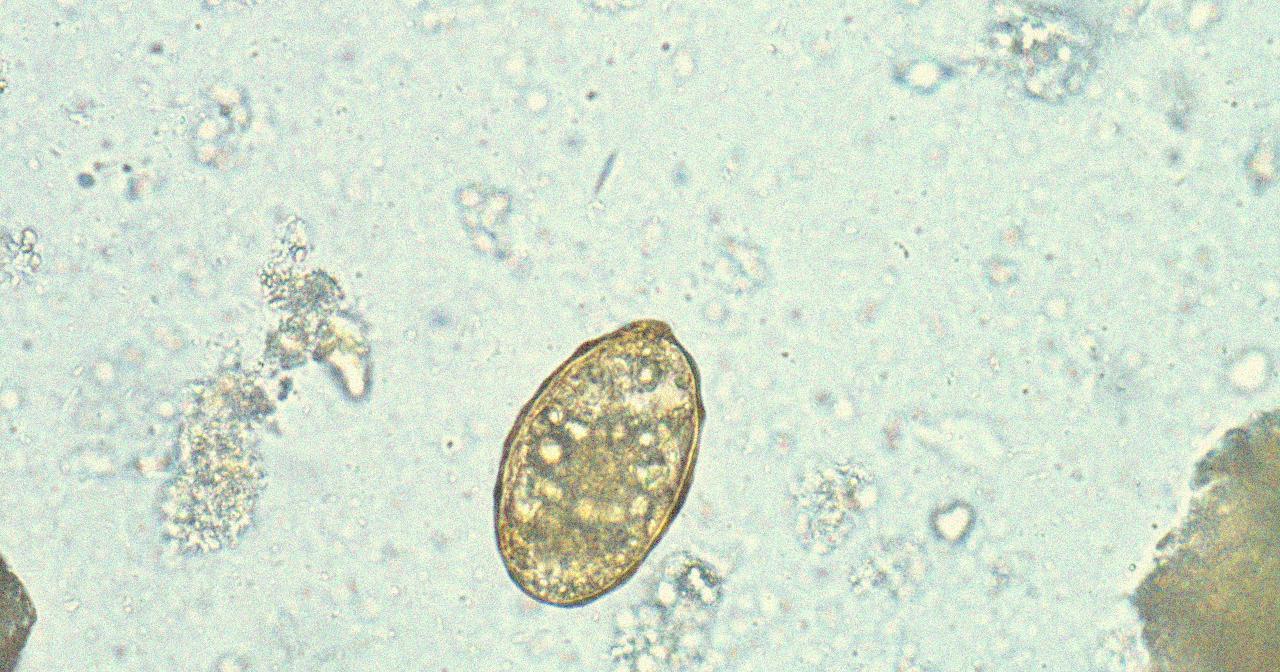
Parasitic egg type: Ascaris lumbricoides